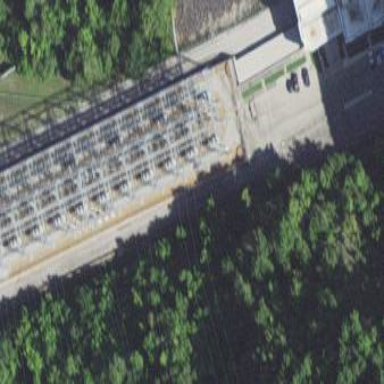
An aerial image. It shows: Transmission substation.